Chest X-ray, PA view. Patient: 66 years old, sex F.
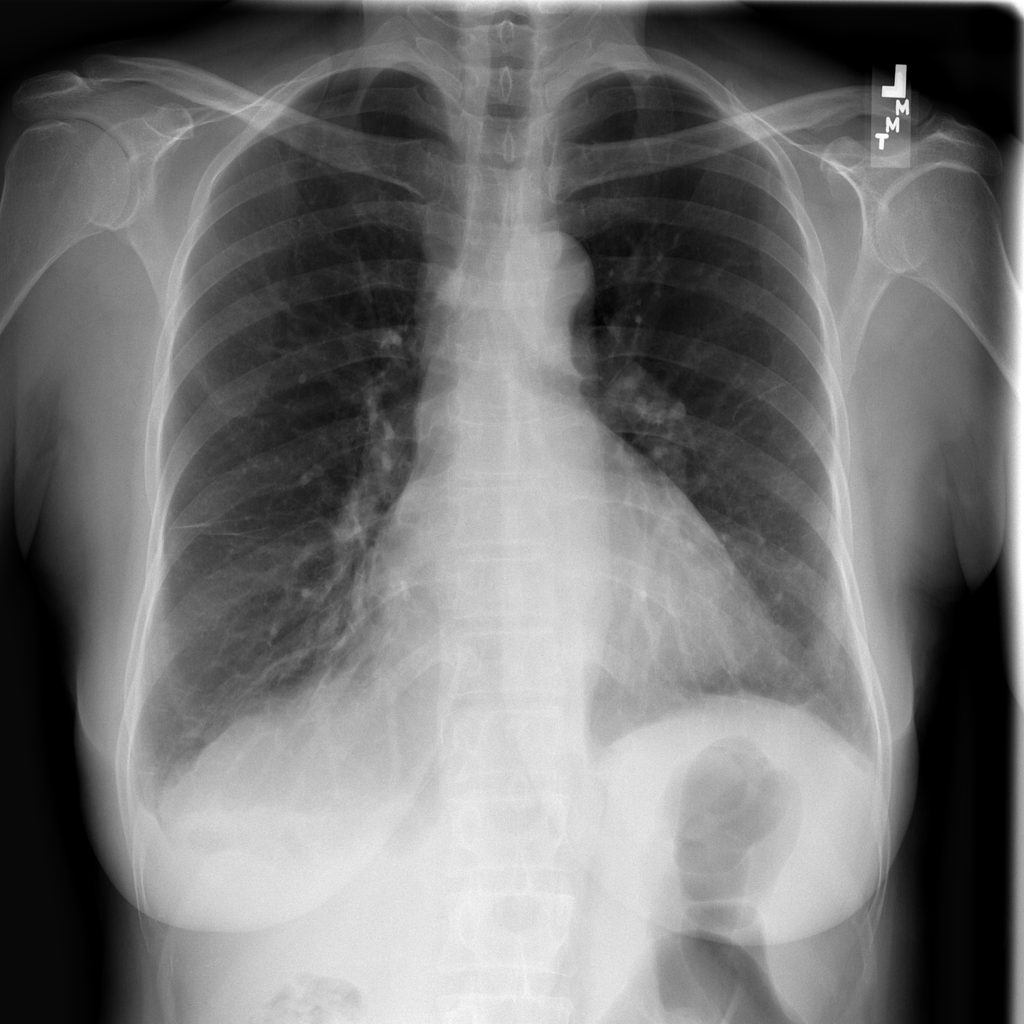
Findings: Atelectasis, Fibrosis